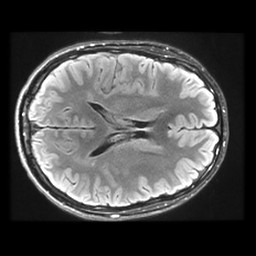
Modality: FLAIR
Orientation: axial
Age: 20
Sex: male
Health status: healthy
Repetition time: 12 s
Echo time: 0.09782 s